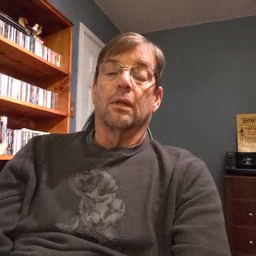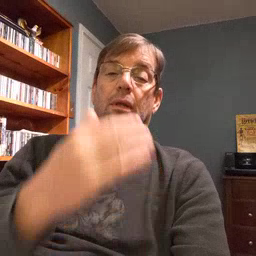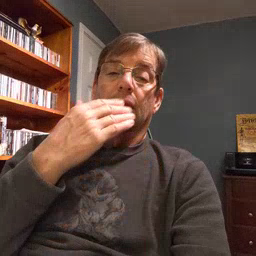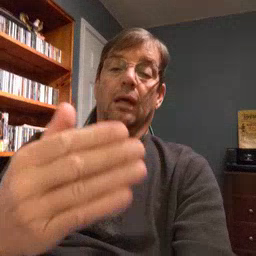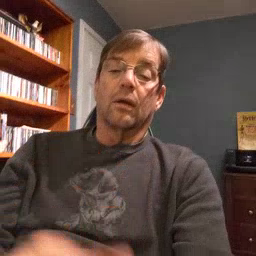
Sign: thankyou